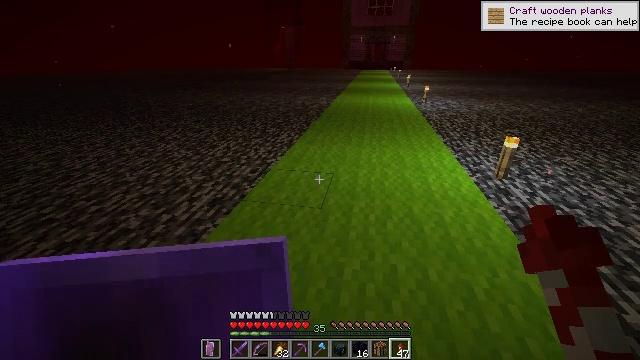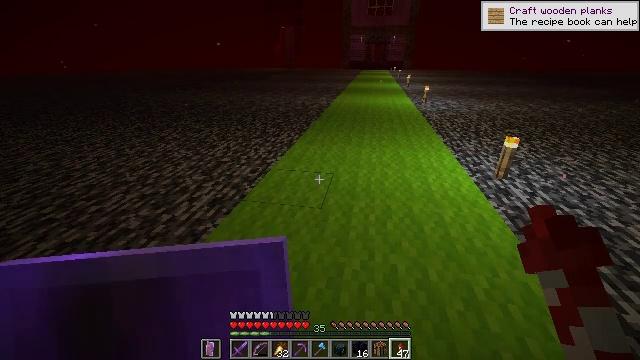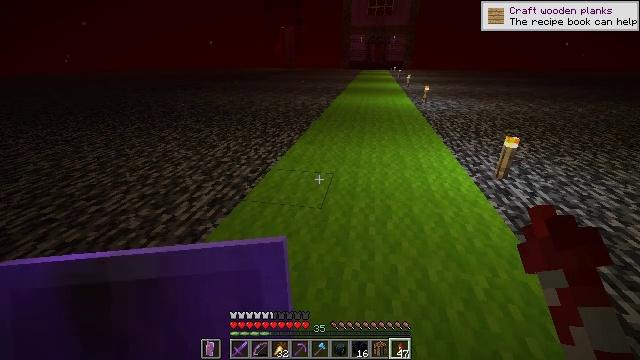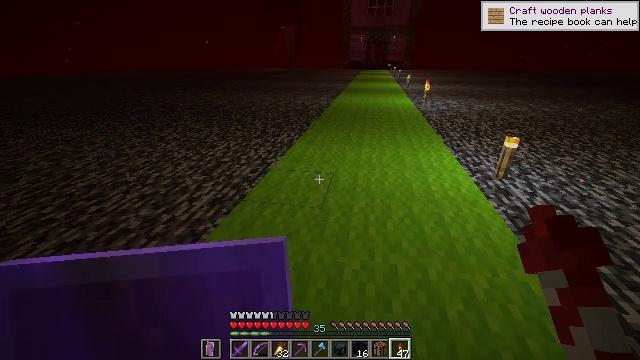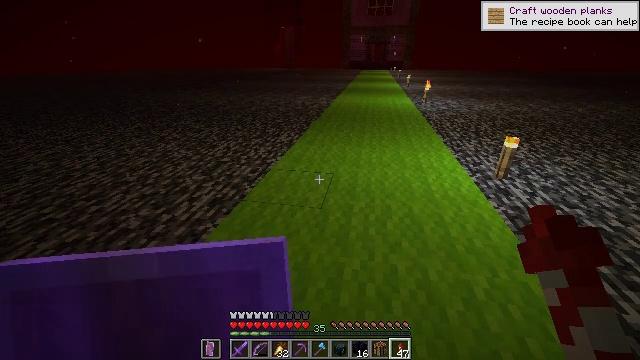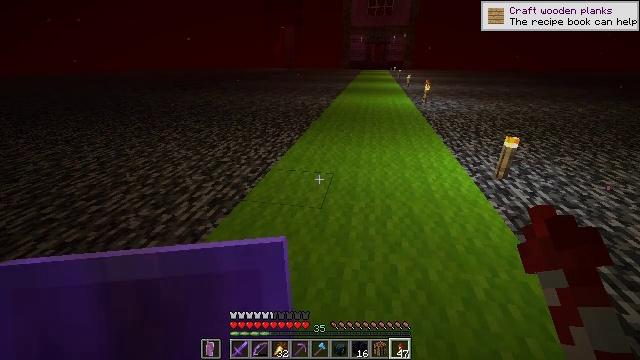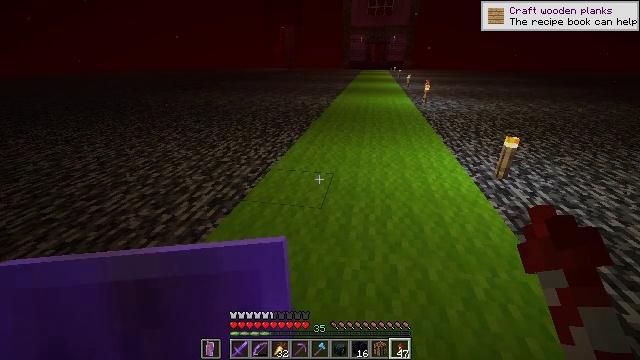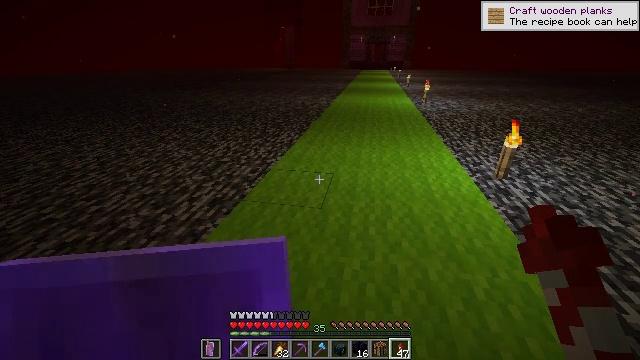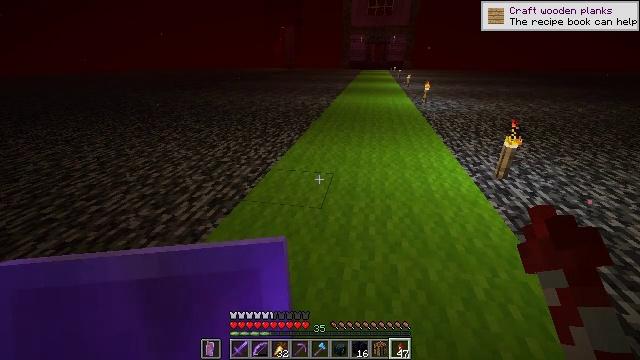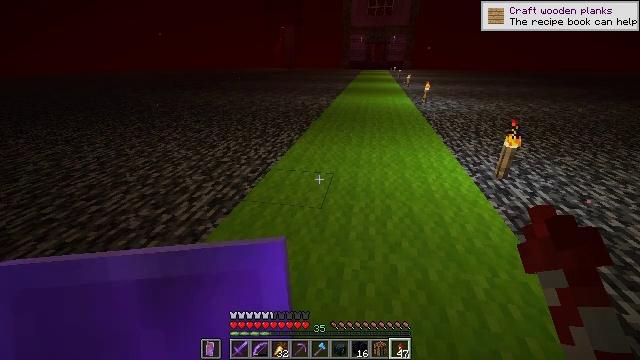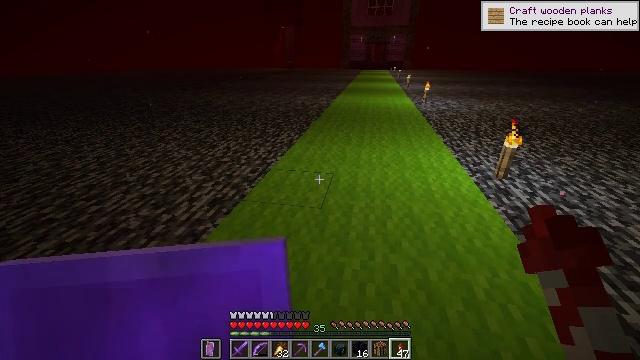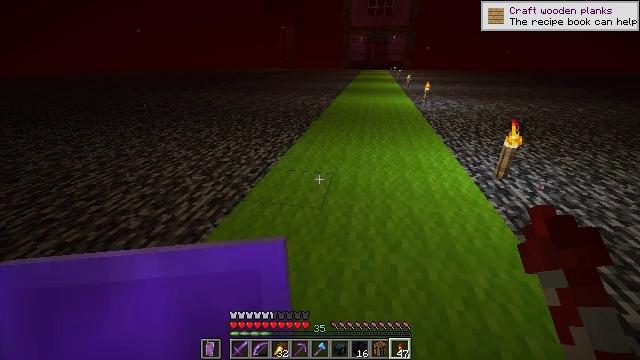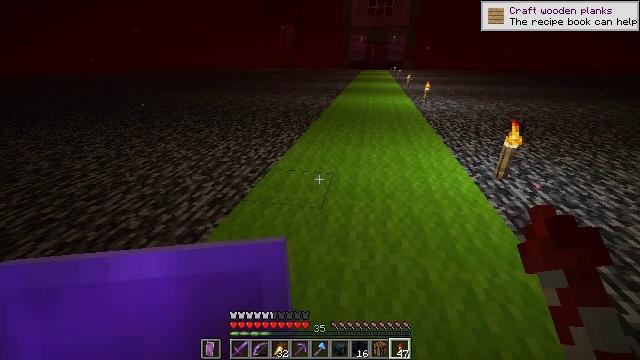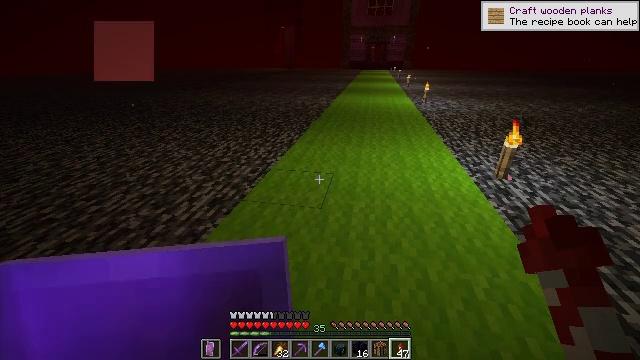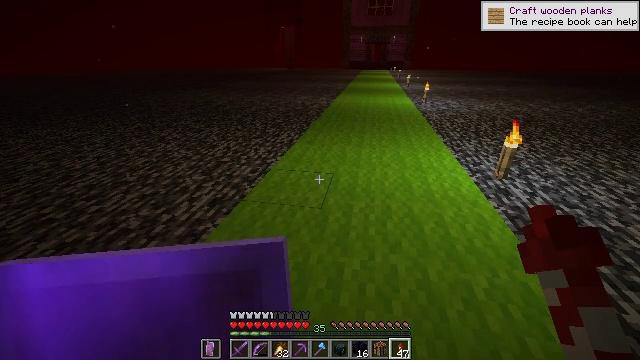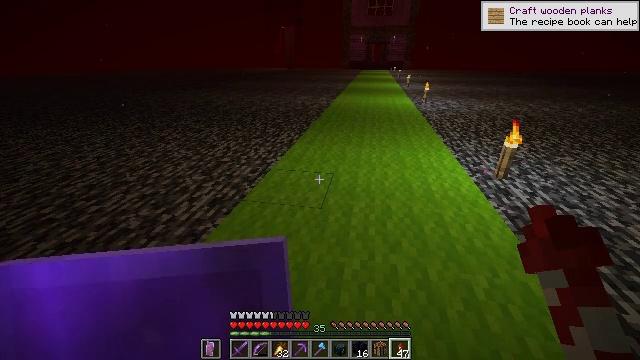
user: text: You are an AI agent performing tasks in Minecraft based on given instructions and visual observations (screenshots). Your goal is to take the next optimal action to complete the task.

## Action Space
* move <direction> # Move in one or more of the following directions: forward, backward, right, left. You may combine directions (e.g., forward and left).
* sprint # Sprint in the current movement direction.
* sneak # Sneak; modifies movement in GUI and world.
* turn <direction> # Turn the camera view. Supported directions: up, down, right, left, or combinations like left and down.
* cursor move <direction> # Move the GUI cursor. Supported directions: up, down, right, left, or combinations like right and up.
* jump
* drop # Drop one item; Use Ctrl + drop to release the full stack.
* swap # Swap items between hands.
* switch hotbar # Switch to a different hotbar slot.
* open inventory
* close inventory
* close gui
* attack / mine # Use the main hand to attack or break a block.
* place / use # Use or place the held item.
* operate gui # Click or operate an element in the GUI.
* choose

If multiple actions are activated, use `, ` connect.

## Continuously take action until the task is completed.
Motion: motion action
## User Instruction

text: Make a light gray carpet using light gray wool.
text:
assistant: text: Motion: attack / mine
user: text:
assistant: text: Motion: attack / mine
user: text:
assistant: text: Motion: attack / mine
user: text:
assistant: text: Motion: attack / mine
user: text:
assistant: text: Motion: attack / mine
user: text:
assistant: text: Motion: attack / mine
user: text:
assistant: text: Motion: attack / mine
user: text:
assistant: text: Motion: attack / mine
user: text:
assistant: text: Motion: attack / mine
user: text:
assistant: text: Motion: attack / mine
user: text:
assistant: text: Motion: attack / mine
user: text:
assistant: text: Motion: attack / mine
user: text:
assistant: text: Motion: attack / mine
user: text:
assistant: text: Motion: attack / mine
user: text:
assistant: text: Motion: attack / mine
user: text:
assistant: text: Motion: attack / mine
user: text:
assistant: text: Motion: attack / mine
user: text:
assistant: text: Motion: attack / mine
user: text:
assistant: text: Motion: attack / mine
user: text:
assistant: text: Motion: attack / mine
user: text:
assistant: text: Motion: attack / mine
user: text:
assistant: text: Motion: attack / mine
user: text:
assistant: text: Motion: attack / mine
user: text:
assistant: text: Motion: attack / mine
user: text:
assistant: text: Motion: attack / mine
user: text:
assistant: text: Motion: attack / mine
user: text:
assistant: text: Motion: attack / mine
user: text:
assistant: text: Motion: attack / mine
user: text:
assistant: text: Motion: attack / mine
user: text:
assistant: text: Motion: attack / mine